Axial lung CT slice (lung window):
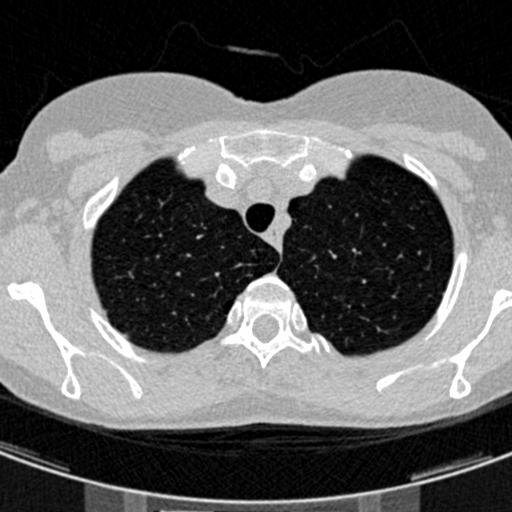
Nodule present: no